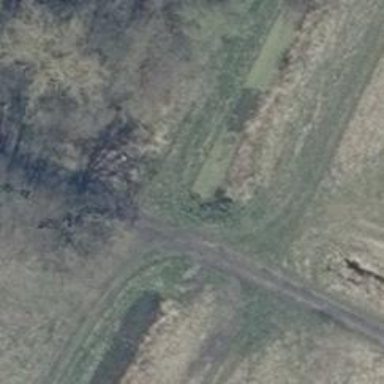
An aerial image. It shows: Culvert tunnel.